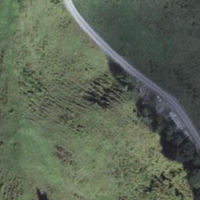
EUNIS habitat code: 23
Species observed at this site:
Tussilago farfara